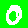
Digit: 0